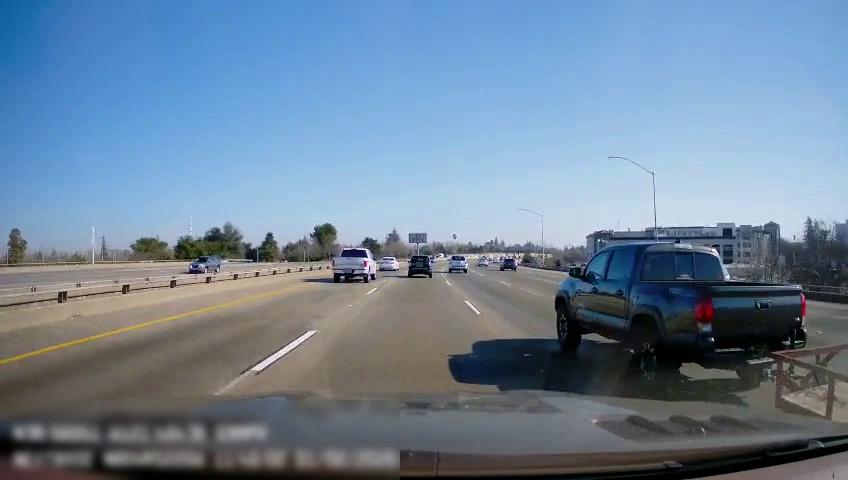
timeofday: Day
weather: Sunny
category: Drivable Space
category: Vehicles | Car
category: Drivable Space
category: Vehicles | Car
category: Vehicles | Truck
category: Vehicles | Truck
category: Vehicles | Other LV
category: Vehicles | Car
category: Vehicles | SUV
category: Vehicles | SUV
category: Vehicles | SUV
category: Lanes | Current Lane
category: Lanes | Current Lane
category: Lanes | Alternate Lane
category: Lanes | Alternate Lane
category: Lanes | Alternate Lane
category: Traffic | Signs